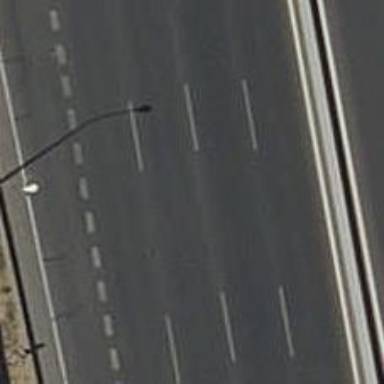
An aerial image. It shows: Asphalt motorway link.